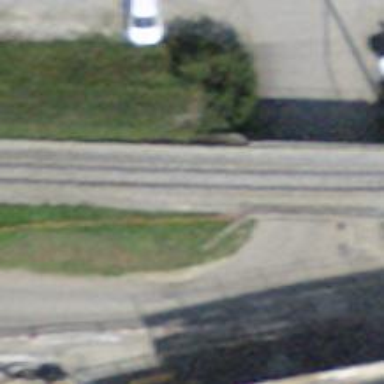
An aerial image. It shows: Narrow-gauge railway bridge with electrified contact line for single track.